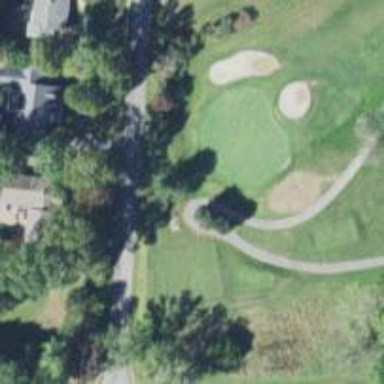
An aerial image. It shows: Golf hole.